Question: I have this page
'''
<ViewportControl x:Name="Viewport" Grid.Row="0" Grid.RowSpan="2" SizeChanged="Viewport_SizeChanged">
<Grid>
<Image x:Name="Image1" Stretch="Uniform" CacheMode="BitmapCache"/>
<Image x:Name="SeconImg" Grid.Row="0" Grid.RowSpan="2"/>
</Grid>
</ViewportControl>
'''
And I need to know position SeconImg relative Image1
Example:
How can I know this position?
Thanks.
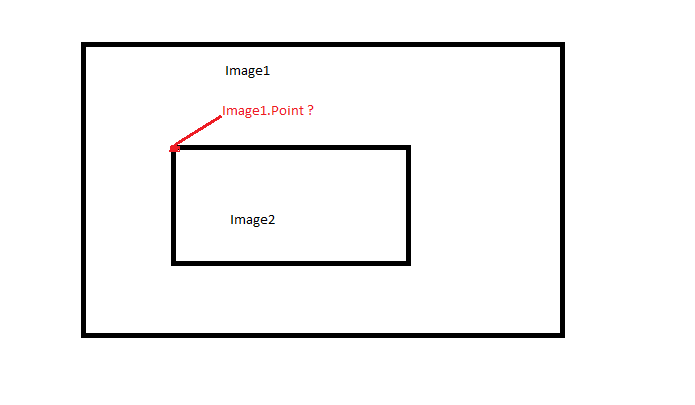
Answer: You can get your relative position like this:
'''
GeneralTransform myTransform = SeconImg.TransformToVisual(Image1);
Point relativePosition = myTransform.Transform(new Point(0, 0));
'''
relativePosition has 'X' and 'Y' properties which you can read then.
'TransformToVisual(UIElement visual)' is a motehod of class 'UIElement', which allows you to read a position of any UIElement relative to other UIElement. For example you can read relative position to LayoutRoot (Grid).